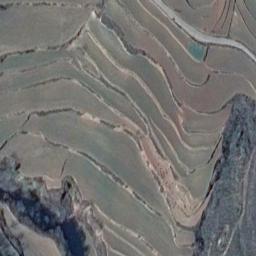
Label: terrace